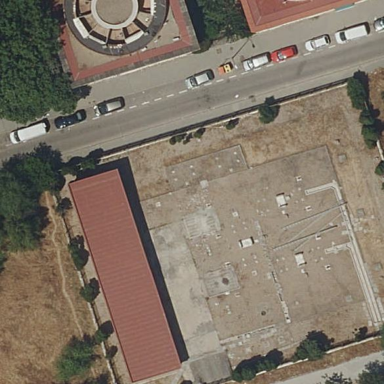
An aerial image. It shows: Building.